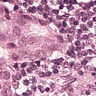
Metastatic tissue present: yes